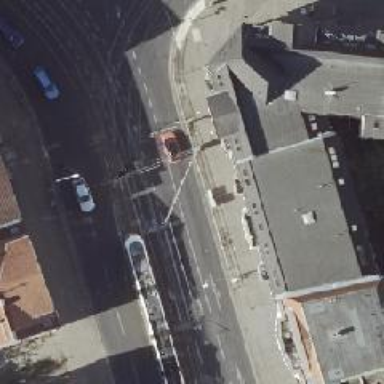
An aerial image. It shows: Road with traffic signals.